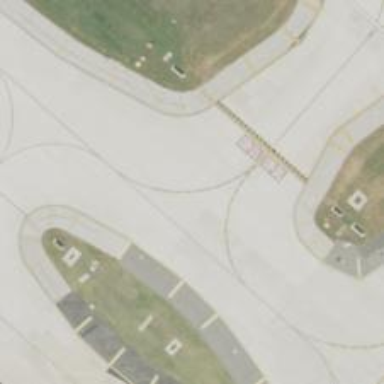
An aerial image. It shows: View of taxiway at the airport.